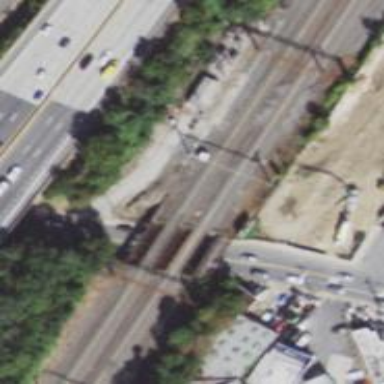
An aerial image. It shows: Bridge with electrified railway tracks featuring contact line.